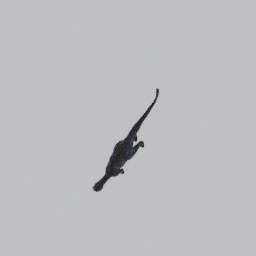
Label: animals